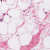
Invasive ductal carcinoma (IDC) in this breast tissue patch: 0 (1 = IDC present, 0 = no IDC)